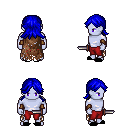
a pixel art fantasy rpg character, male body template, dark elf, purple skin, brown tattered cape, red pants, blue loose hair, cloth bracers, black slippers, dagger, four views (front, back, left, right), 2x2 character sprite sheet, small pixel art, hard edges, no anti-aliasing